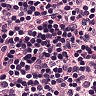
Metastatic tissue present: no